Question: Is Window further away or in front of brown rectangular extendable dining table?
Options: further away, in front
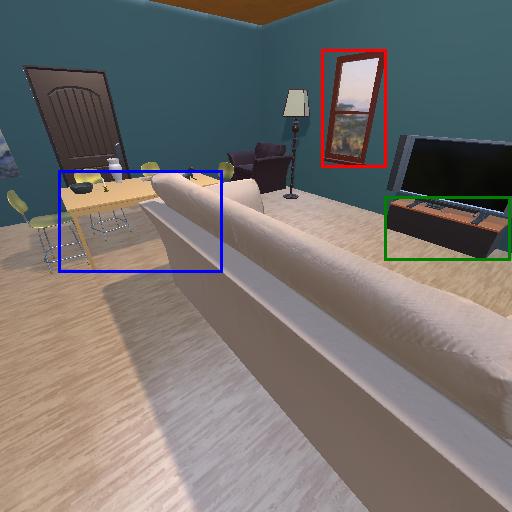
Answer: further away